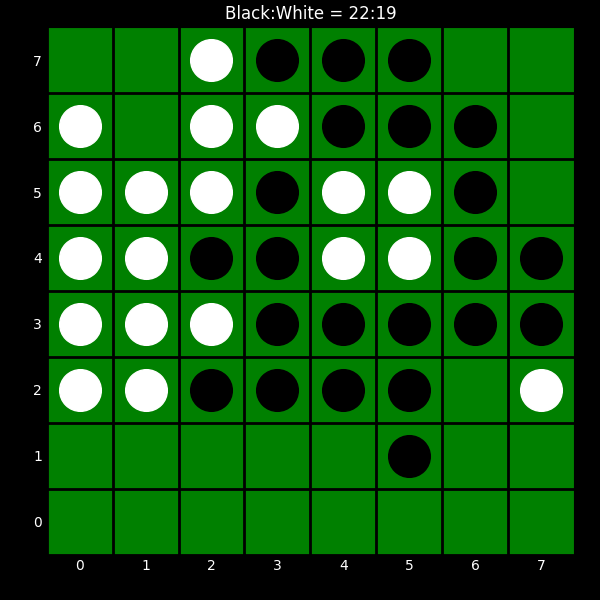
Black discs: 22
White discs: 19